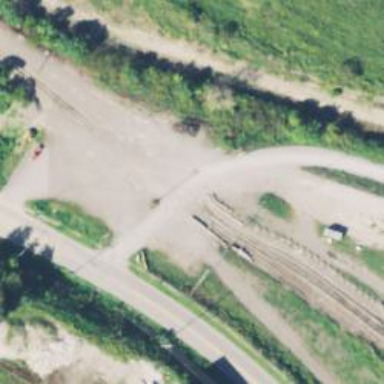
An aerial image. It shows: Railway level crossing.